Question: I am doing a dropdown menu in Bootstrap and I want to know which style enables the active background style(highlighted) to remain active while the cursor is hovering on its child item.
The code uses bootstraps default classes.
It's driving me nuts trying to find it!
I found a jsfiddle done by @Andres Ilich, it shows bootstrap with a 'multi level dropdown'
<URL>

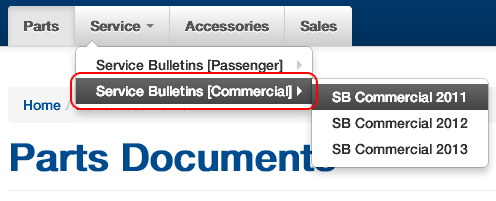
Answer: It gets the specific styling for that from the CSS Below:
'''
.dropdown-submenu:hover>a {}
'''
You can change the styling for this by using the same selector and updating the styles.
For example:
'''
.dropdown-submenu:hover>a {
background: red;
}
'''

Fiddle here: <URL>